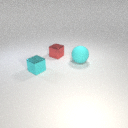
small red metal cube behind large cyan rubber sphere